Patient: sex F, age 77
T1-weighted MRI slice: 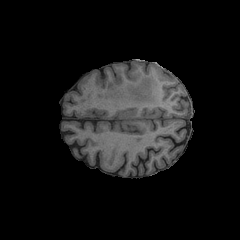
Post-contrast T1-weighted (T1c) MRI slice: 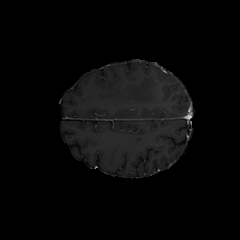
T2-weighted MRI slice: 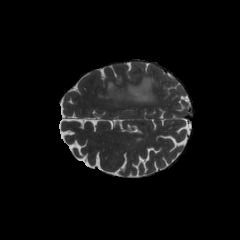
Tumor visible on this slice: yes
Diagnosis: Glioblastoma, IDH-wildtype
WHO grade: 4